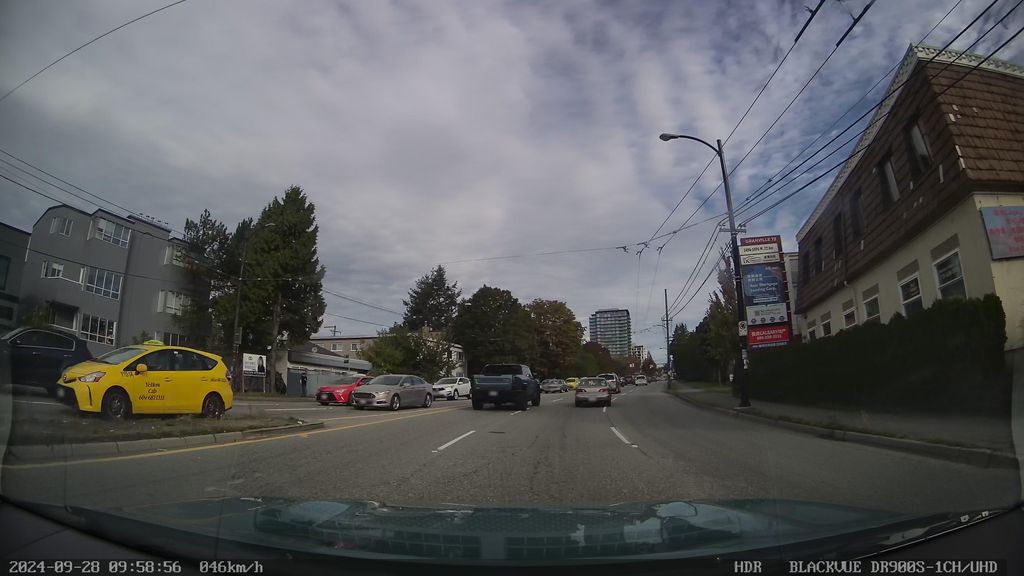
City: vancouver